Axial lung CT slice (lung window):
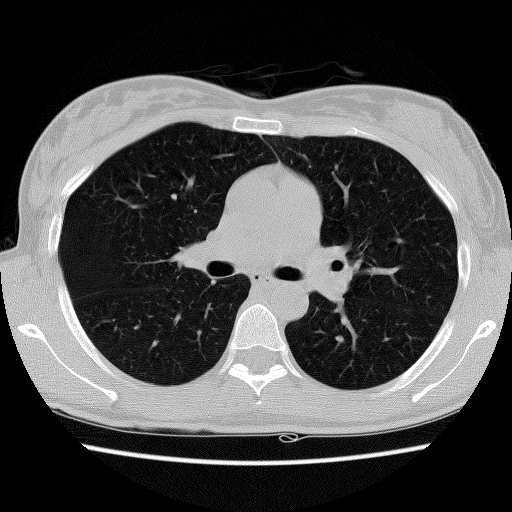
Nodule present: no